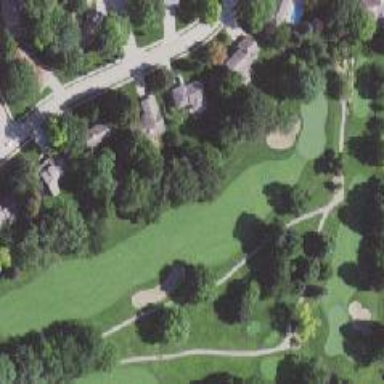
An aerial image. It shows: Grassy area designated as golf fairway.